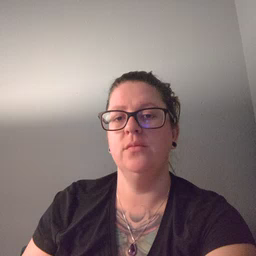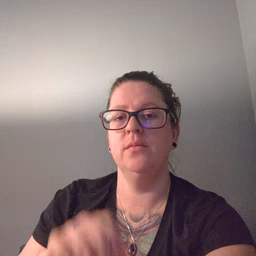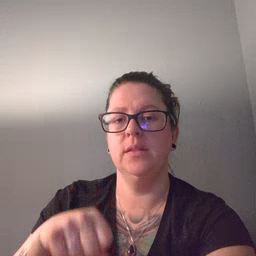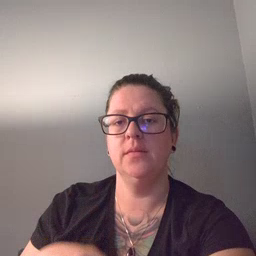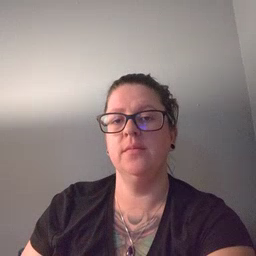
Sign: yes